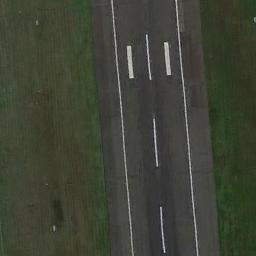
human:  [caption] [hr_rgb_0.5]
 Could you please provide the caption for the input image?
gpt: The runway is on the grass next to the bare land .

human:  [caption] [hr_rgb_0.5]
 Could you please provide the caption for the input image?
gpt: There is a green lawn next to the runway, With white dashes of varying thickness on the runway .

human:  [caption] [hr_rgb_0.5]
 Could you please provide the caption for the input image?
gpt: The runway with two touchdown zone markings goes through the lawn .

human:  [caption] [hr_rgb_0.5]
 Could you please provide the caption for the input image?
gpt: The runway is surrounded by grass .

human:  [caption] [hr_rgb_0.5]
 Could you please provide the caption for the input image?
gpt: There are green meadows beside the runway .